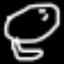
Label: frog